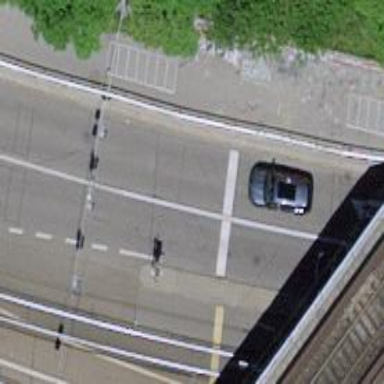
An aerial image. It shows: Road with traffic signals.